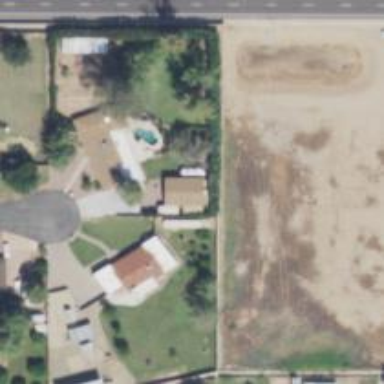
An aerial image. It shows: Outdoor swimming pool set in the ground.